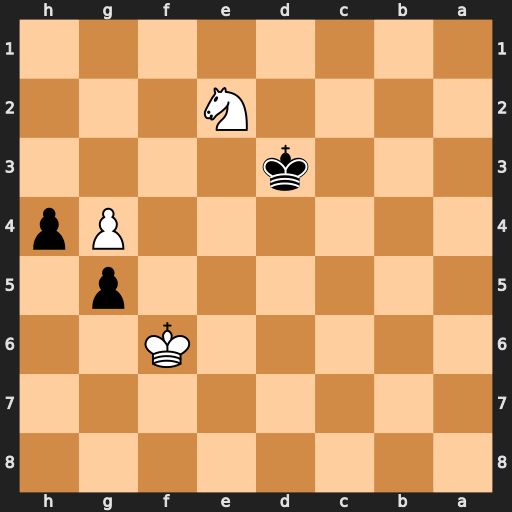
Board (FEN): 8/8/5K2/6p1/6Pp/3k4/4N3/8
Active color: b
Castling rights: -
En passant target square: -
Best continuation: Kxe2 Kxg5 h3